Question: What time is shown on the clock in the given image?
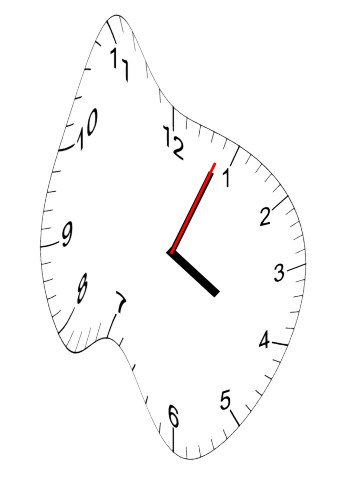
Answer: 04:04:04